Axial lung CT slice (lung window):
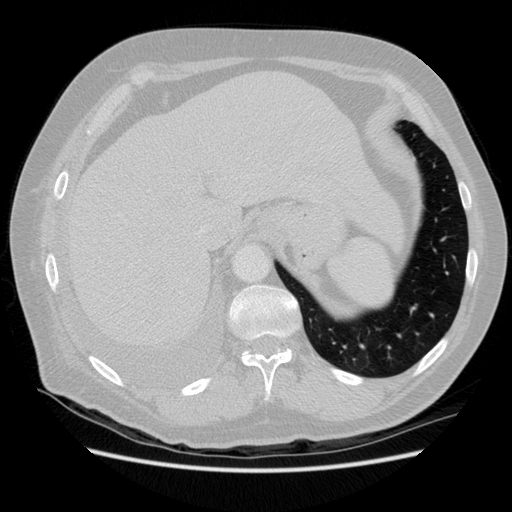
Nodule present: no